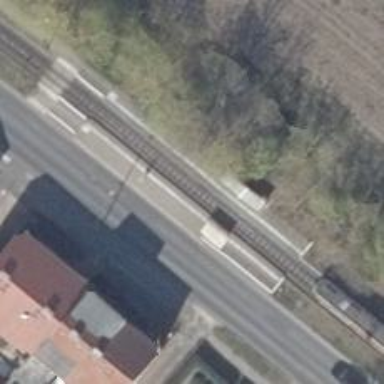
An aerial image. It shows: Tram stop position for public transport.